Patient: sex F, age 63
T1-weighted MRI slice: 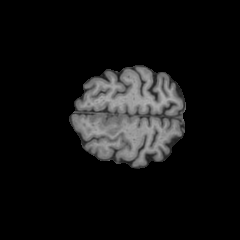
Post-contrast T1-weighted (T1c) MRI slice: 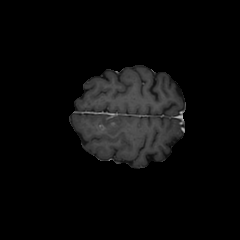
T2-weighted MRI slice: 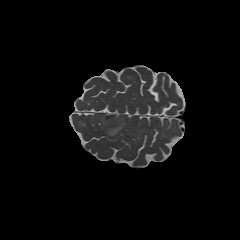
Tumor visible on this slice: yes
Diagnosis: Glioblastoma, IDH-wildtype
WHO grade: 4